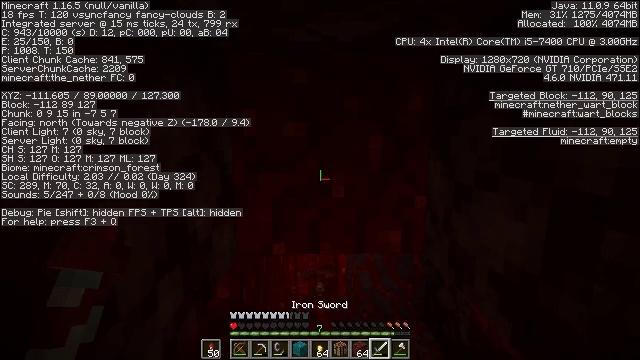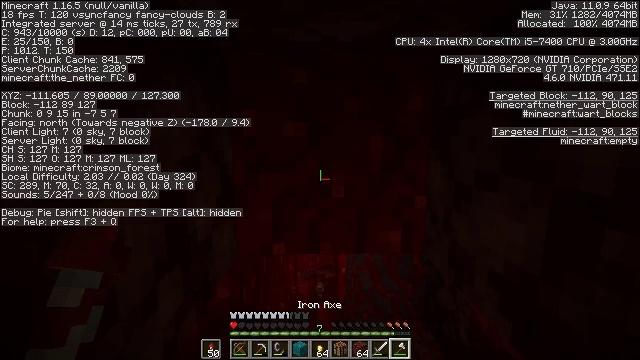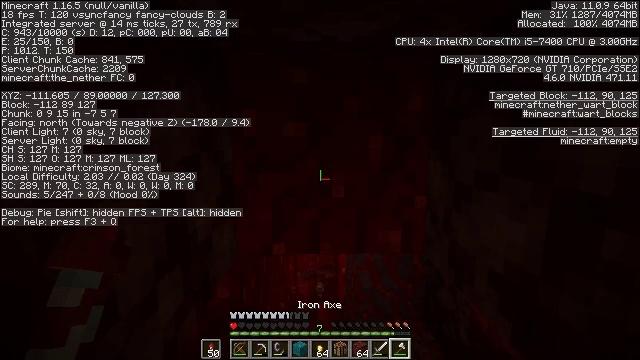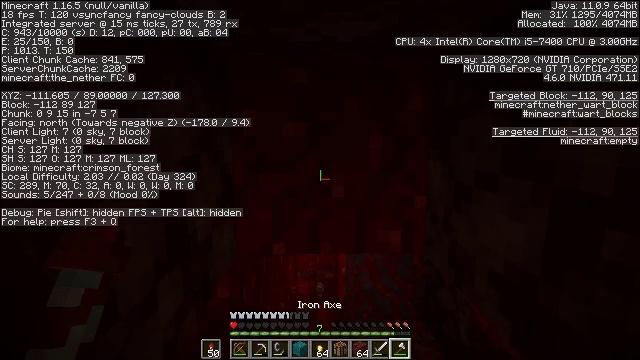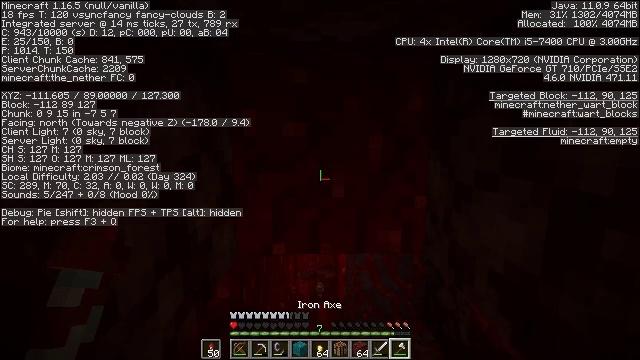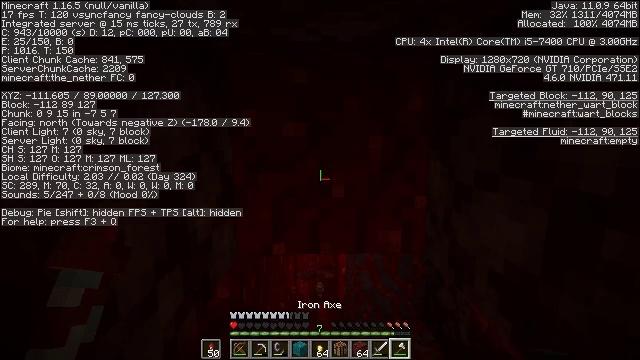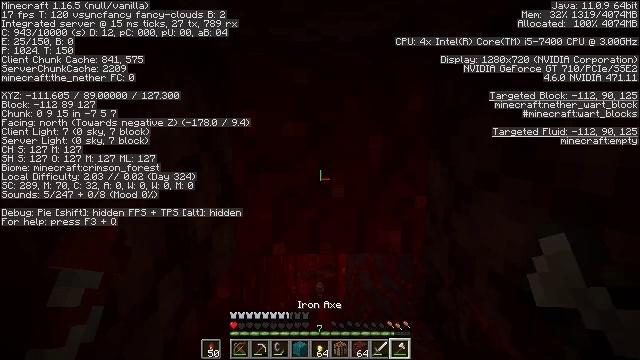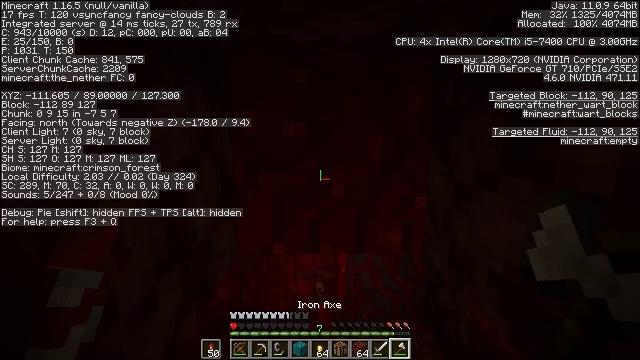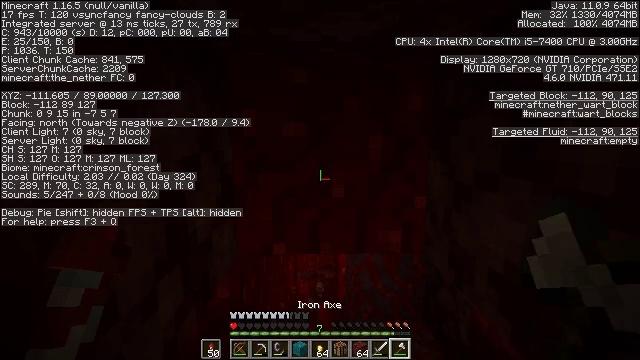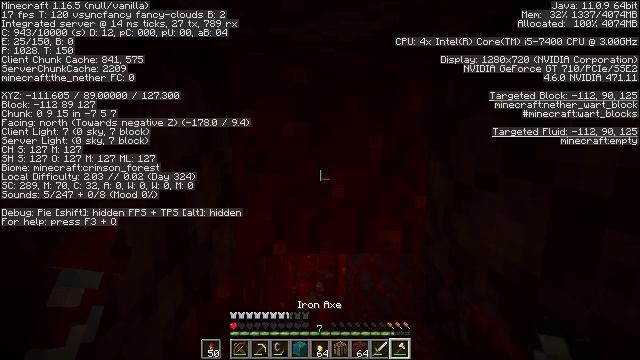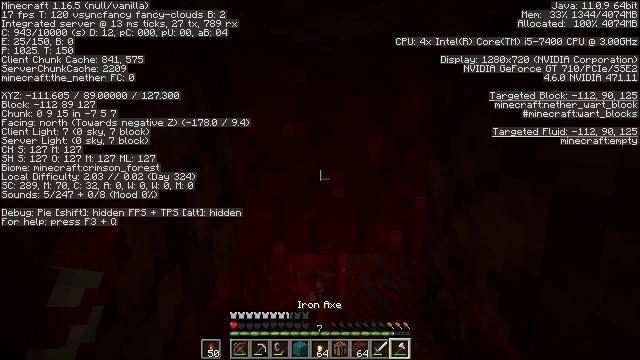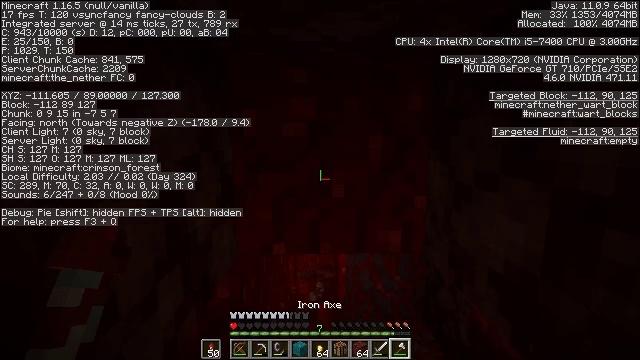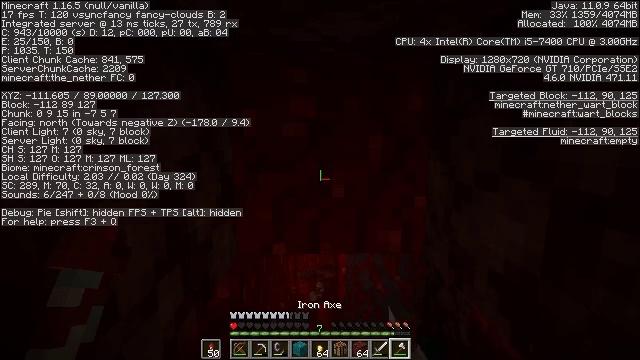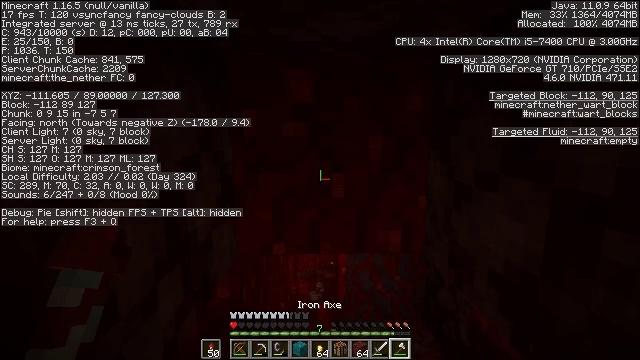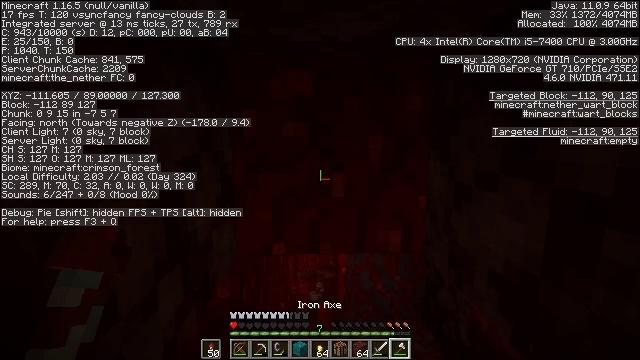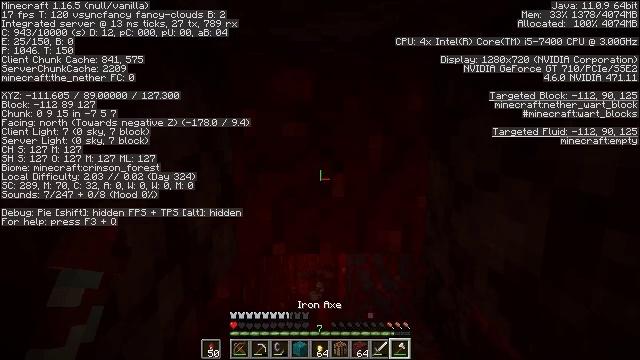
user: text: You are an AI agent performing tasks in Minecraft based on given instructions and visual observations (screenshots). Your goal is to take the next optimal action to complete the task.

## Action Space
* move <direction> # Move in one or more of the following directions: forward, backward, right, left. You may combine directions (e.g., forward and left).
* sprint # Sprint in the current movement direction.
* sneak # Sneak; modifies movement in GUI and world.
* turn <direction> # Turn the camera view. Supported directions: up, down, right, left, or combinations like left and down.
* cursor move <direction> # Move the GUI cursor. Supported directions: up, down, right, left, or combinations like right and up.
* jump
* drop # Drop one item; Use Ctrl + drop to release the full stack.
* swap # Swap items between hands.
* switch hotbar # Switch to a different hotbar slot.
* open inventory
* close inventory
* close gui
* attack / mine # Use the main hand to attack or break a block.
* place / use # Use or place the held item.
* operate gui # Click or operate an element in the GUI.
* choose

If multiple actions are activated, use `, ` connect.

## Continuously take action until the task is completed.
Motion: motion action
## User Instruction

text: Mine the nether wart block in the Nether.
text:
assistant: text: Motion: no_op
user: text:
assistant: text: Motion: no_op
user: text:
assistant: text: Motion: no_op
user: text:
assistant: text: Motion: no_op
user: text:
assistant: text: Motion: no_op
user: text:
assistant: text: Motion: no_op
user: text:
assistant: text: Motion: no_op
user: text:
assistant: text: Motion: no_op
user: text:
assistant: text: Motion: no_op
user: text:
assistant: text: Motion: no_op
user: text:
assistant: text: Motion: attack / mine
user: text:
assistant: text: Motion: attack / mine
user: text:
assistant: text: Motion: attack / mine
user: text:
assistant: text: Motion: attack / mine
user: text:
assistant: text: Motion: attack / mine
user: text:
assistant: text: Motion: attack / mine
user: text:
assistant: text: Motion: attack / mine
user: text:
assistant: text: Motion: attack / mine
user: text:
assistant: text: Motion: attack / mine
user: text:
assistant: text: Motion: attack / mine
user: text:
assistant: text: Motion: turn left, attack / mine
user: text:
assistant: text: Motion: turn left, attack / mine
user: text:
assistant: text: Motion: attack / mine
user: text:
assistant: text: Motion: attack / mine
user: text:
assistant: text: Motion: attack / mine
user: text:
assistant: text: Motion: attack / mine
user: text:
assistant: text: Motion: attack / mine
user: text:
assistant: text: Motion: attack / mine
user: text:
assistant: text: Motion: attack / mine
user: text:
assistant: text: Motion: attack / mine